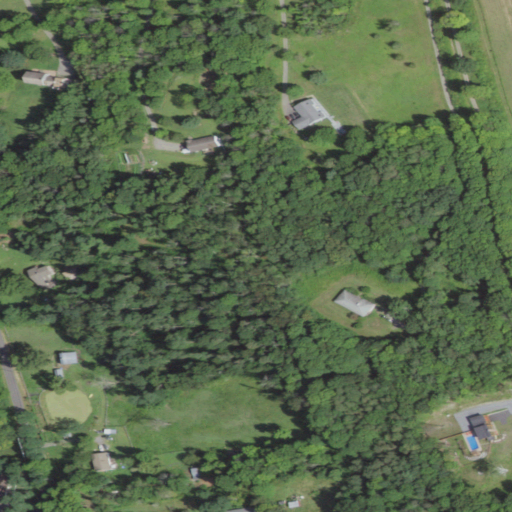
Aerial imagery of mountain in New York named Prospect Hill containing deciduous forest, pasture, low intensity development, open development, shrub, herbaceous wetlands, grassland, mixed forest, and medium intensity development